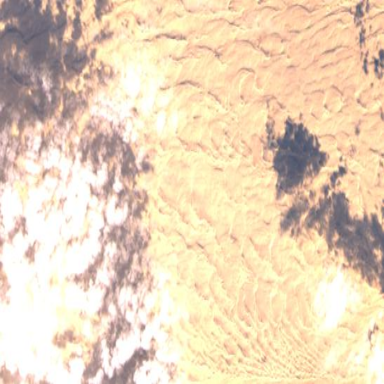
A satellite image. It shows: Scenic sand dunes in natural setting.